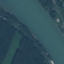
Land use / land cover: River